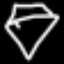
Label: diamond